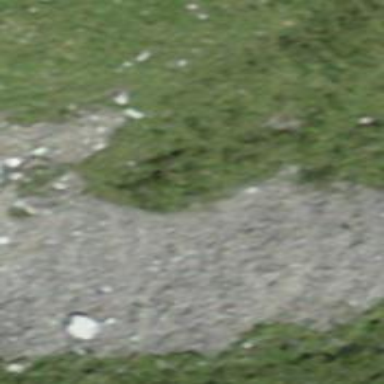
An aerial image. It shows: Natural scree.